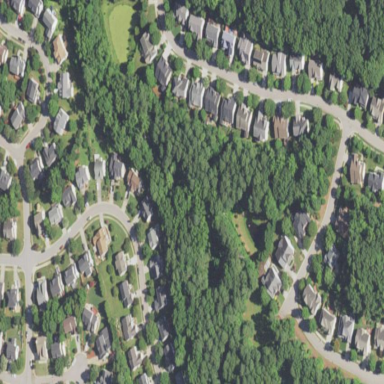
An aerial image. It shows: Residential area within neighborhood.